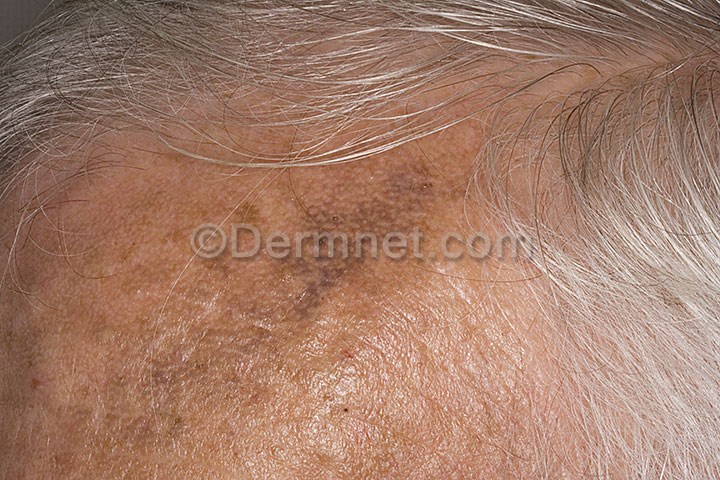
Disease: Acne and Rosacea Photos